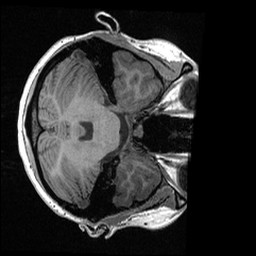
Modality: T1w
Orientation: axial
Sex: female
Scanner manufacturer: ge
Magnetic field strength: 3 T
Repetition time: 0.0064 s
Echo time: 0.00281 s